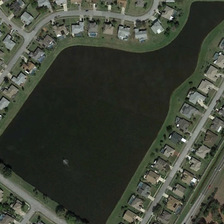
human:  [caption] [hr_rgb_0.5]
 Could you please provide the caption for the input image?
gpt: the irregular pond with dark water is surrounded by rows of villas .

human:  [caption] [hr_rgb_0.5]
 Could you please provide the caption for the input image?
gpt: the irregular pond with dark water is surrounded by rows of villas .

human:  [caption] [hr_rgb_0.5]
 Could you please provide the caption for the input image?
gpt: many buildings and several green trees are around a pond .

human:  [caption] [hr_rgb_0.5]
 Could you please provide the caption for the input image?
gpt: many buildings and several green trees are around a pond .

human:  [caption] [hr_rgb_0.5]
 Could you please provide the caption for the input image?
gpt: many buildings and several green trees are around a pond .